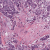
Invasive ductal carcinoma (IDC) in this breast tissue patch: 1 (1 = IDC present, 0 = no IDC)